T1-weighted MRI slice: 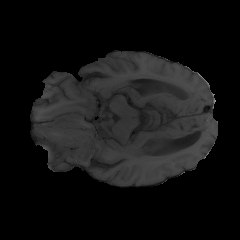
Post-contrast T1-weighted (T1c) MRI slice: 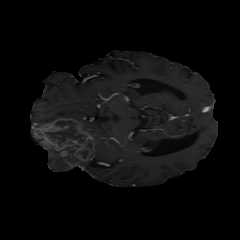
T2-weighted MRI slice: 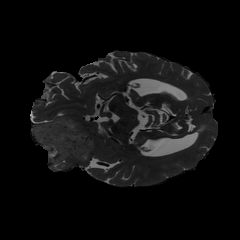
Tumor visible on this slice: yes